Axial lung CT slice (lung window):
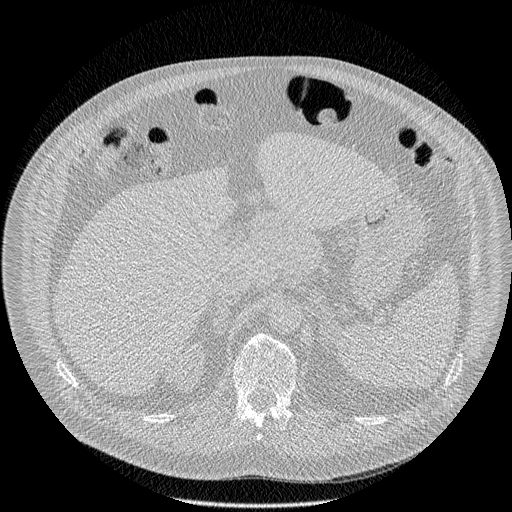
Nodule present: no